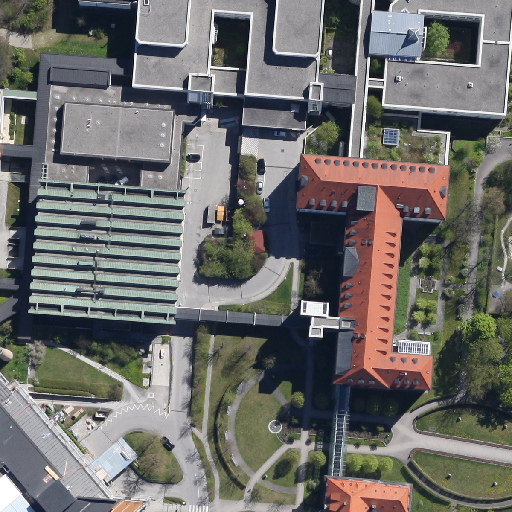
Referring expression: road marking